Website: lowes
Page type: order-tracking
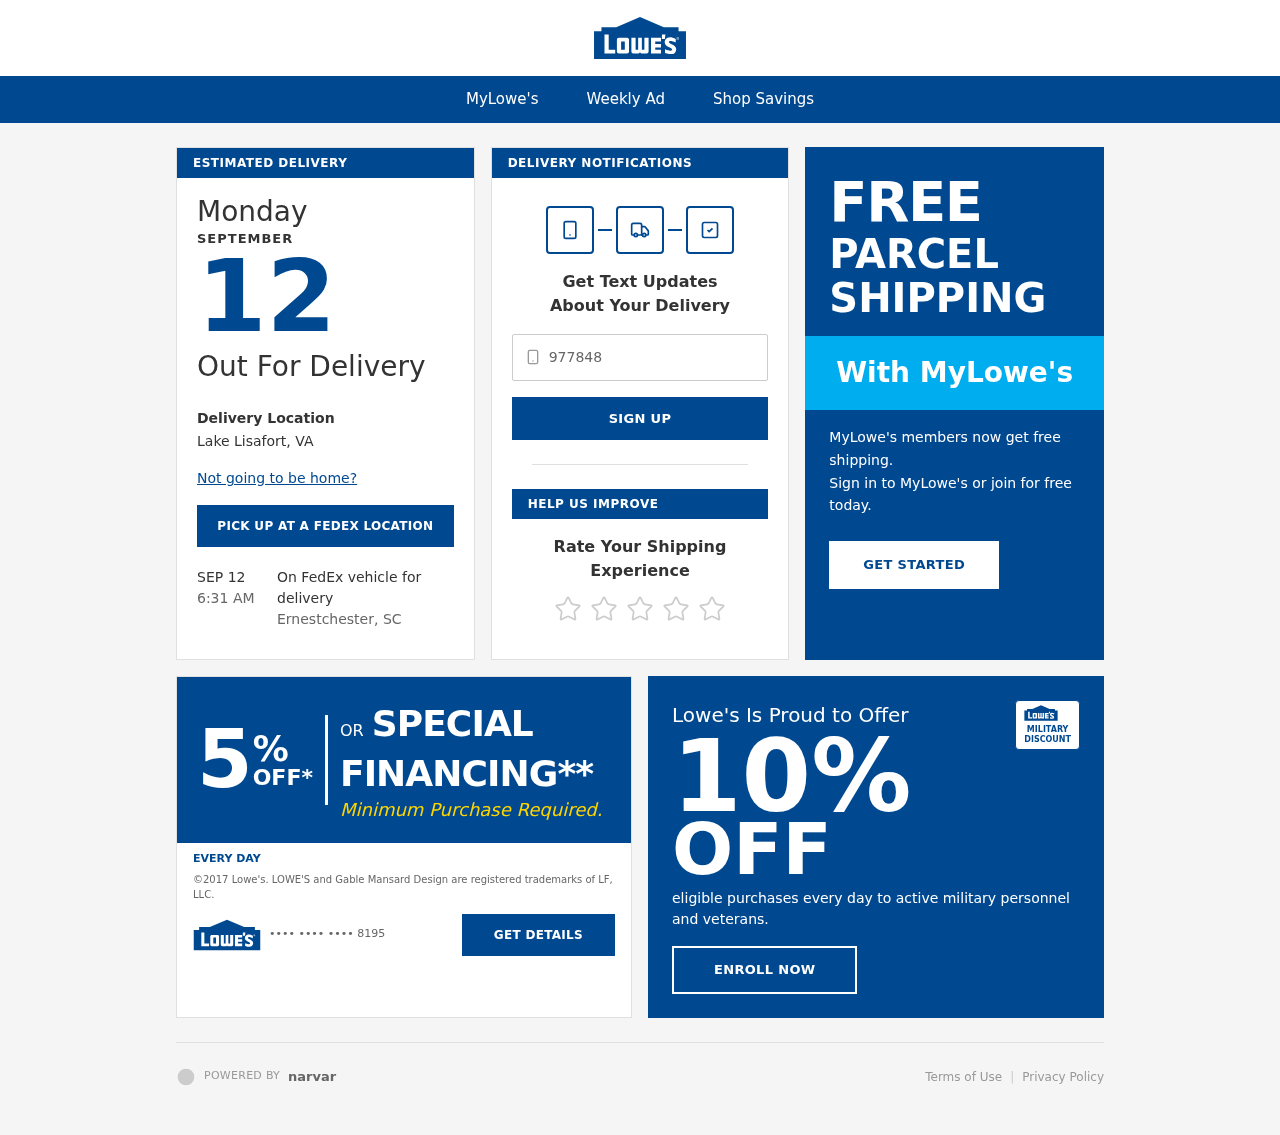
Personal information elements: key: PII_CARD_LAST4
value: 8195
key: PII_PHONE
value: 9778489928
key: PII_CITY_STATE
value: Lake Lisafort, VA
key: PII_CITY_STATE2
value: Ernestchester, SC
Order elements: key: ORDER_DELIVERY_DATE
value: SEP 12
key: ORDER_DELIVERY_DATE
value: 6:31 AM
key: ORDER_DELIVERY_DATE
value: SEPTEMBER
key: ORDER_DELIVERY_DATE
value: Monday
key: ORDER_DELIVERY_DATE
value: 12